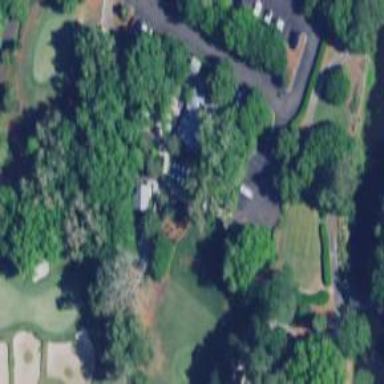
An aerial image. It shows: Service road used as golf cart path.